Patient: sex M, age 35
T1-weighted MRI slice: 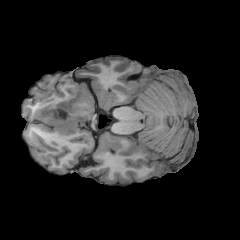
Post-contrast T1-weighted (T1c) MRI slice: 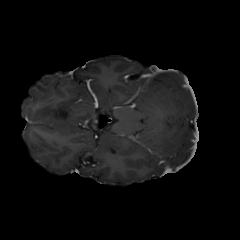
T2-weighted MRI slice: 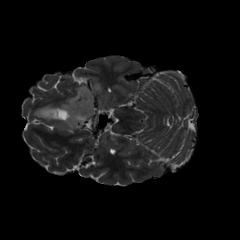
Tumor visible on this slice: yes
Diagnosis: Astrocytoma, IDH-mutant
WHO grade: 3